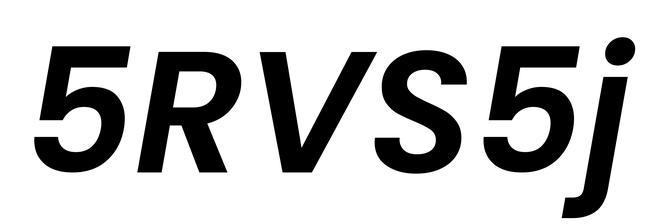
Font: Poppins-SemiBoldItalic